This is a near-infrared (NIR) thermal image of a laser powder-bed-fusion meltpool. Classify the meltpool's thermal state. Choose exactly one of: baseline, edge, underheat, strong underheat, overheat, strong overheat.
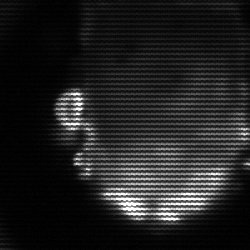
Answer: baseline